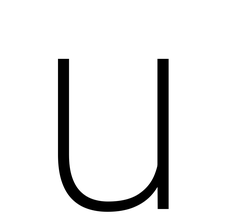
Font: Roboto_ExtraLight